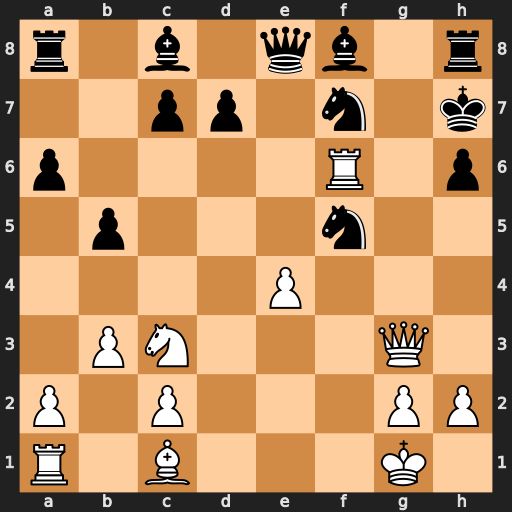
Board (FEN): r1b1qb1r/2pp1n1k/p4R1p/1p3n2/4P3/1PN3Q1/P1P3PP/R1B3K1
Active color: w
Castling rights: -
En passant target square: -
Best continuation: Qg6#